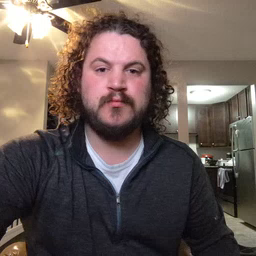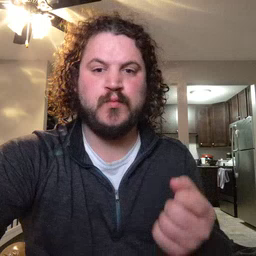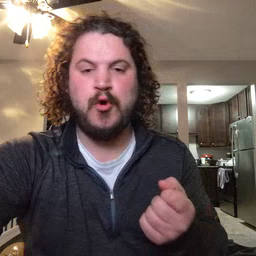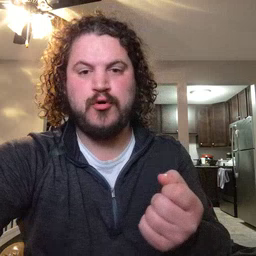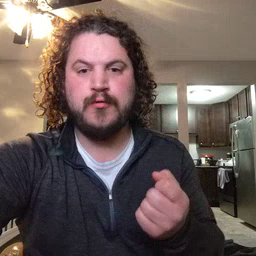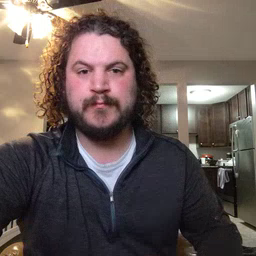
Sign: drawer